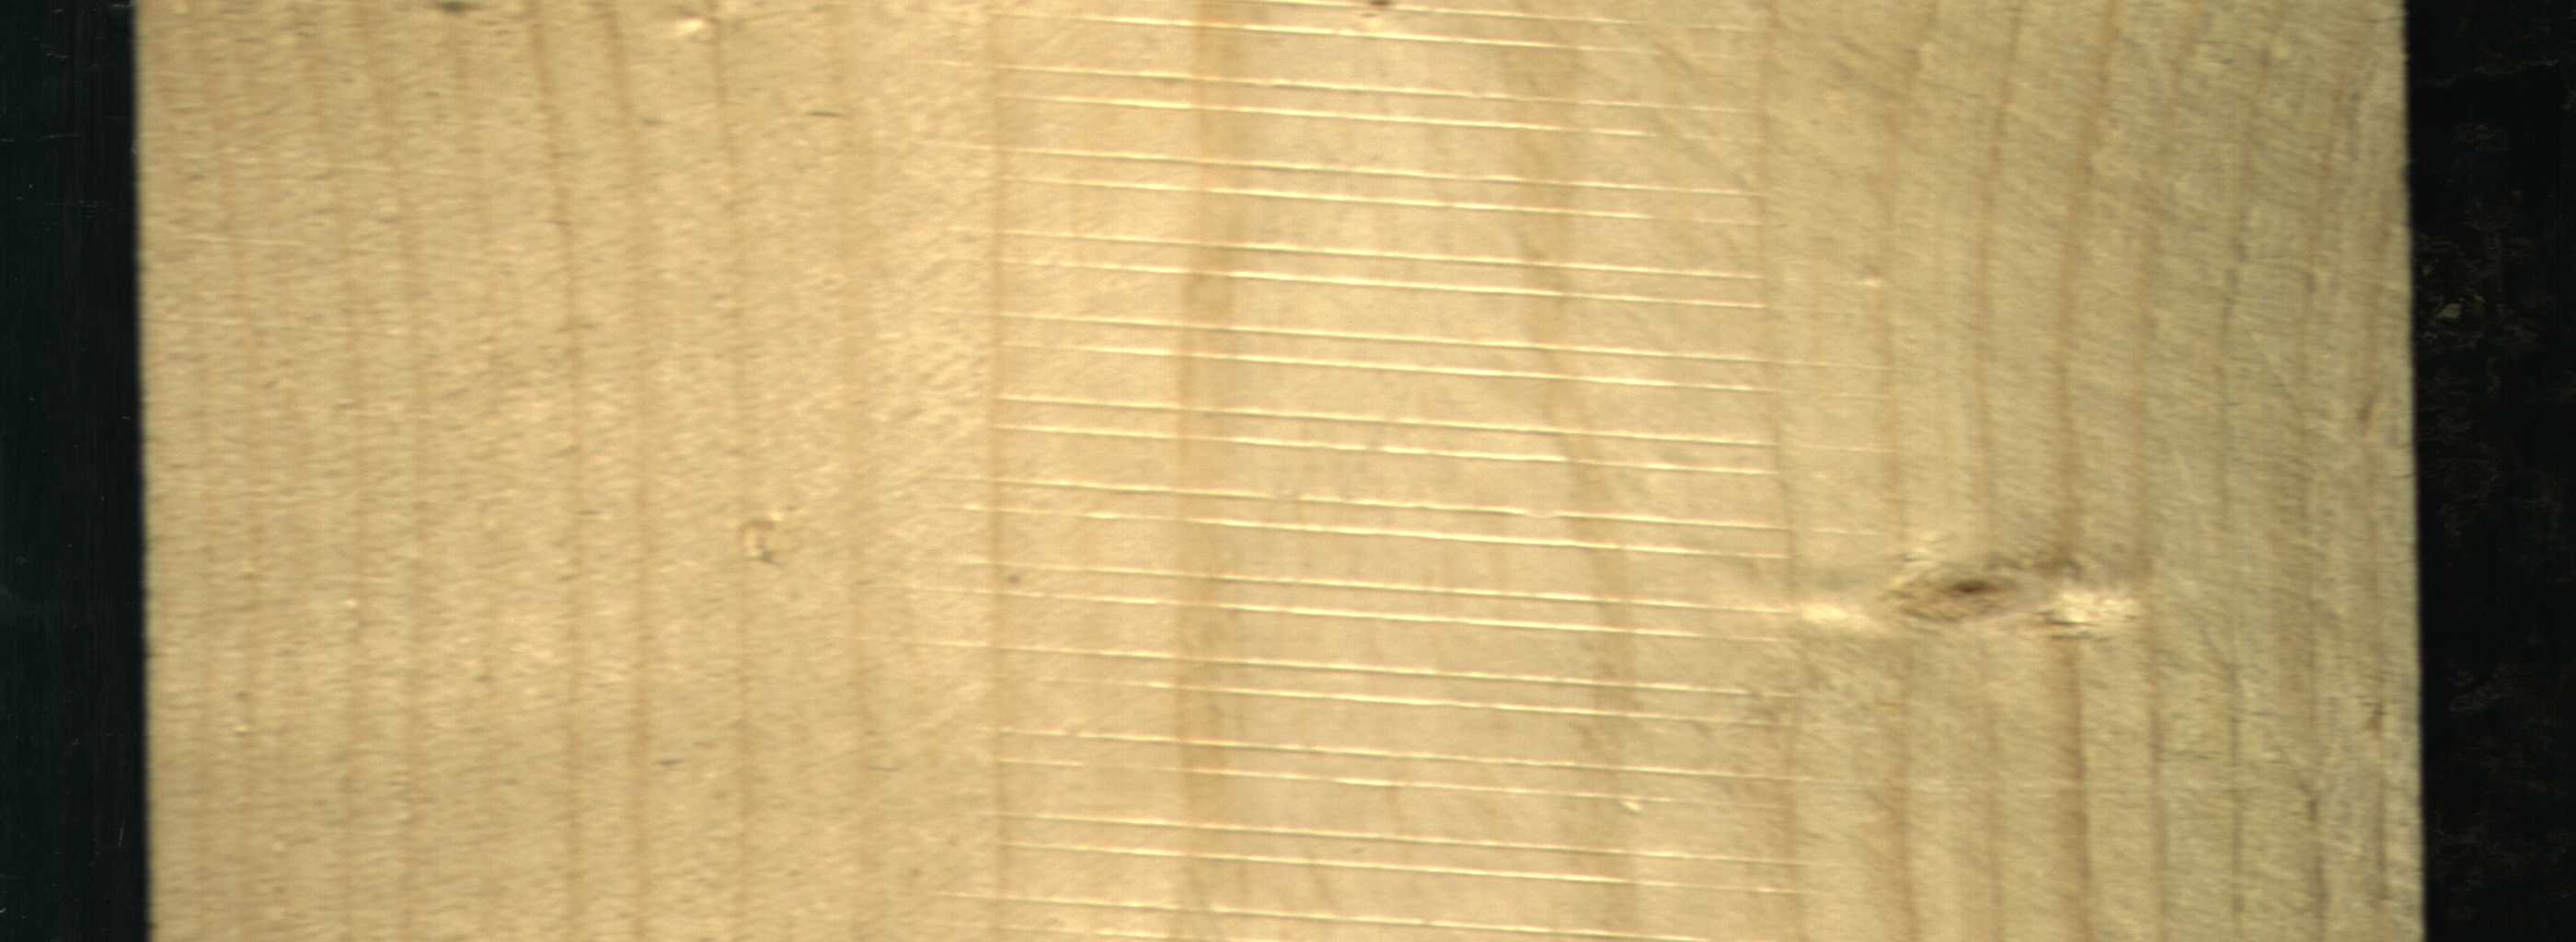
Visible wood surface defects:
Live_Knot